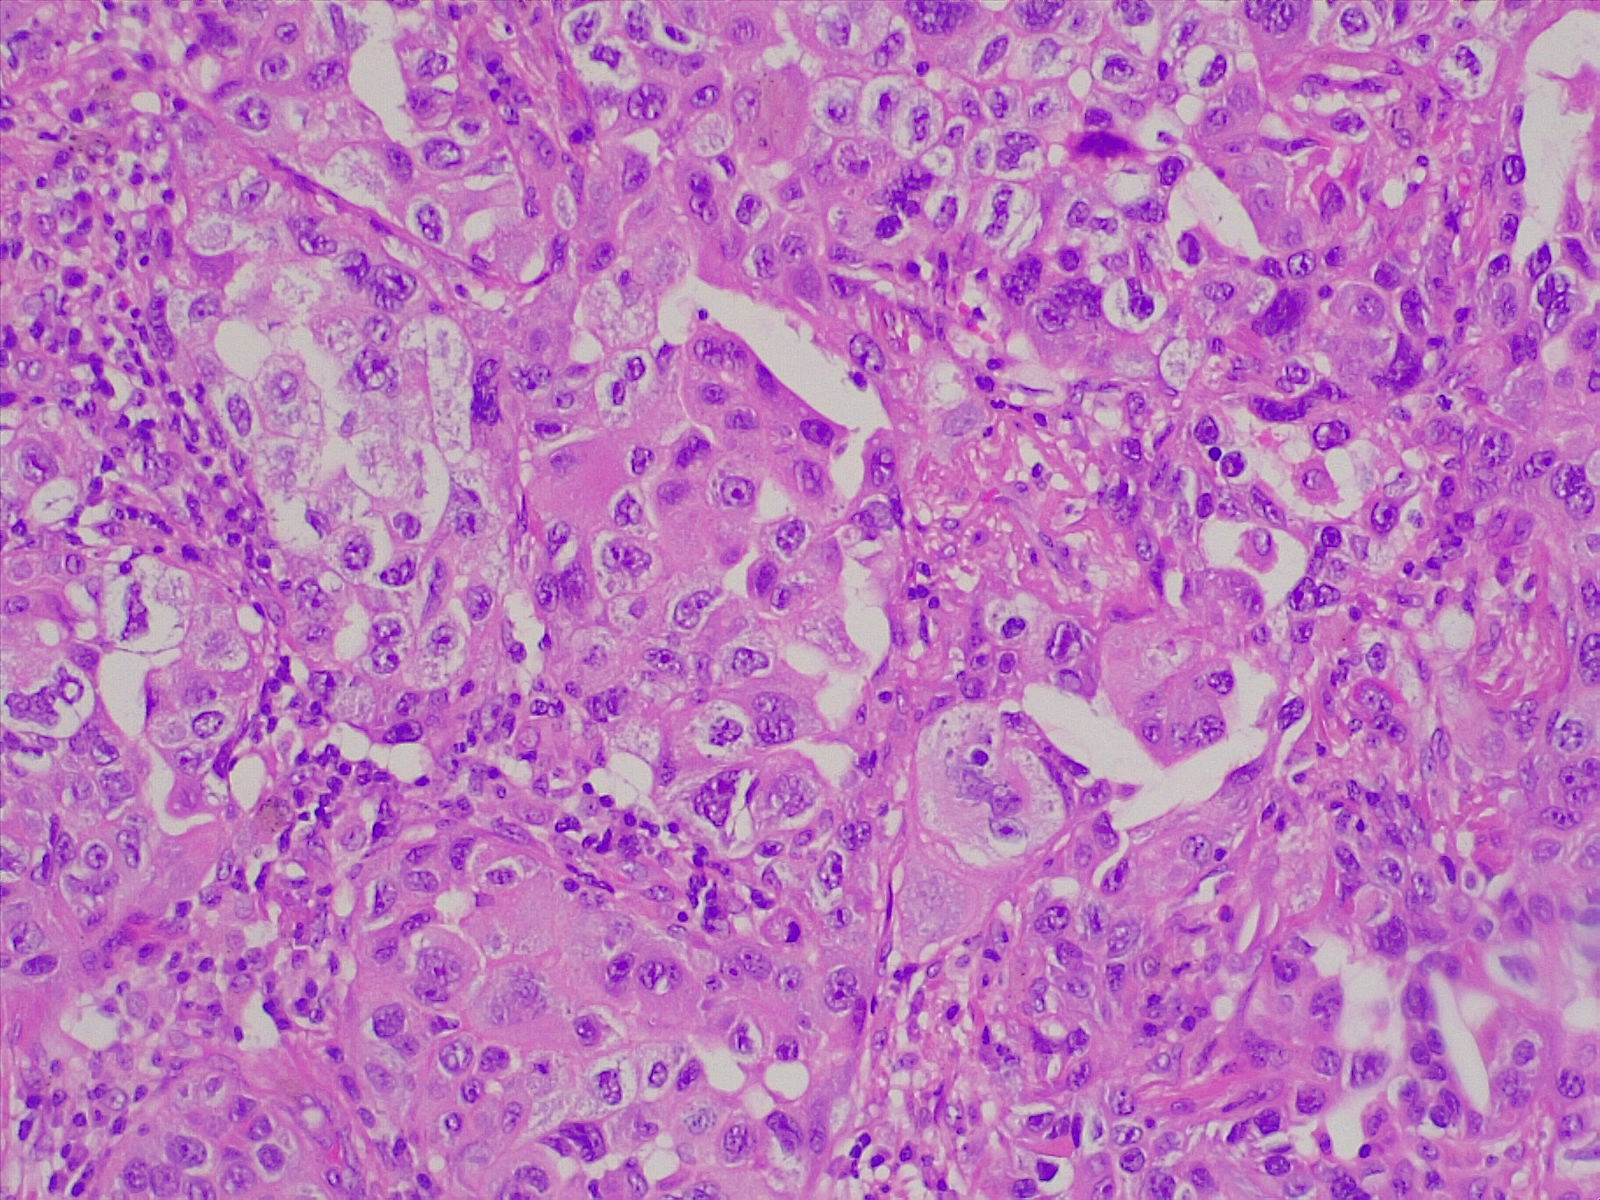
Label: lung adenocarcinoma, poorly differentiated